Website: macys
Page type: review-order
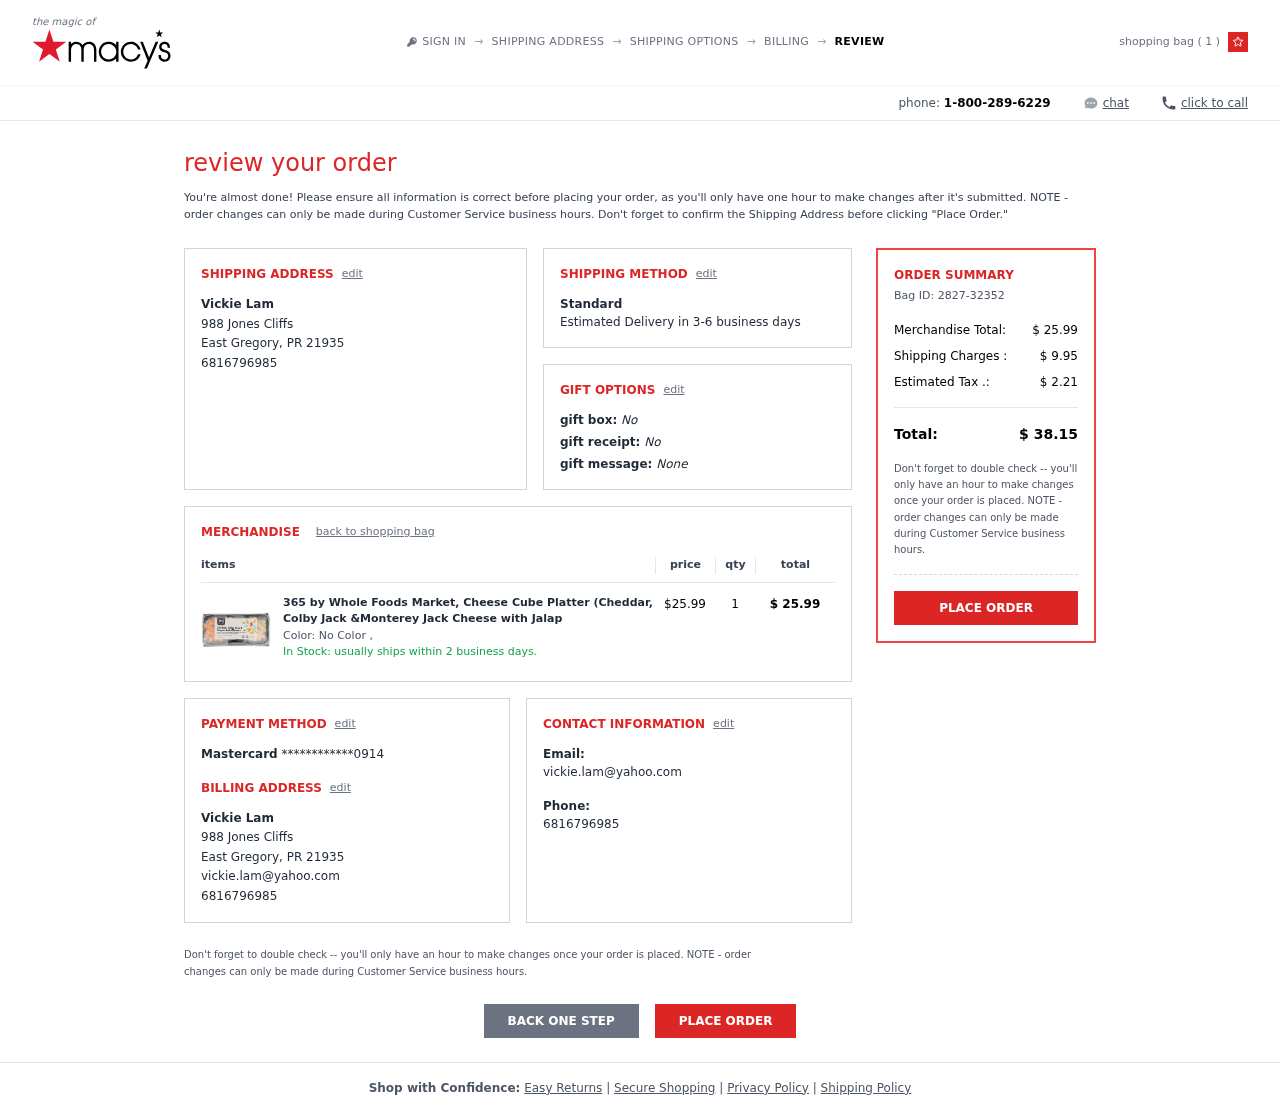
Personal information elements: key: PII_CARD_LAST4
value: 0914
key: PII_CARD_TYPE
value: Mastercard
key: PII_CITY
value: East Gregory
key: PII_EMAIL2
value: vickie.lam@yahoo.com
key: PII_EMAIL3
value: vickie.lam@yahoo.com
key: PII_FULLNAME
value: Vickie Lam
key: PII_FULLNAME2
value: Vickie Lam
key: PII_PHONE
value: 6816796985
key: PII_PHONE2
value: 6816796985
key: PII_PHONE3
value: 6816796985
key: PII_POSTCODE
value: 21935
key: PII_STATE_ABBR
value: PR
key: PII_STREET
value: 988 Jones Cliffs
Product elements: key: PRODUCT1_NAME
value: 365 by Whole Foods Market, Cheese Cube Platter (Cheddar, Colby Jack &Monterey Jack Cheese with Jalap
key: PRODUCT1_PRICE
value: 25.99
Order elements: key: ORDER_NUM_ITEMS
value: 1
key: ORDER_DELIVERY_DATE
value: Estimated Delivery in 3-6 business days
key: ORDER_SUBTOTAL
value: $ 25.99
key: ORDER_ID
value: Bag ID: 2827-32352
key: ORDER_SHIPPING_COST
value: $ 9.95
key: ORDER_TAX
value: $ 2.21
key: ORDER_TOTAL
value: $ 38.15